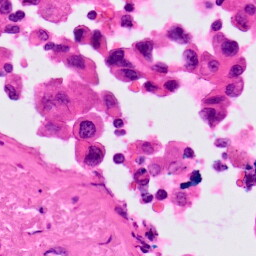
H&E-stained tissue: Lung